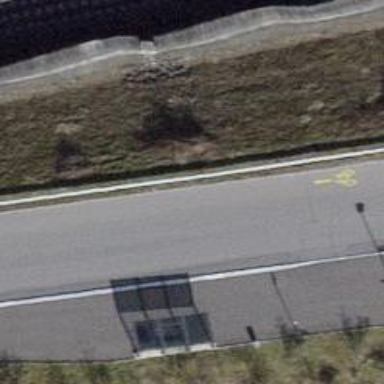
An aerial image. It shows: Bus stop equipped with public transport stop position.